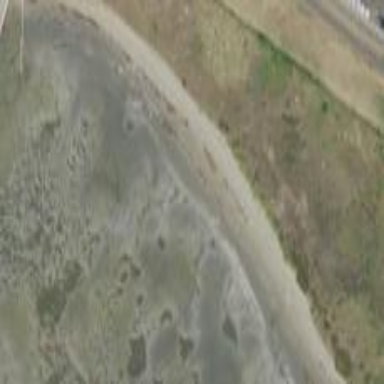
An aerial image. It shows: Scenic beach with natural beauty.